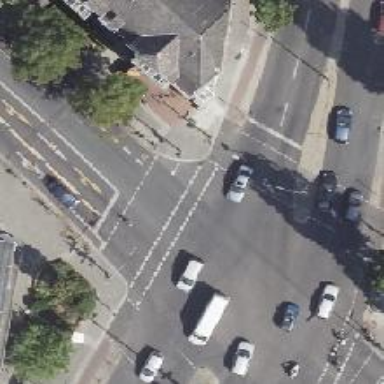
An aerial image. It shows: Road crossing with traffic signals.